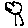
Label: tree